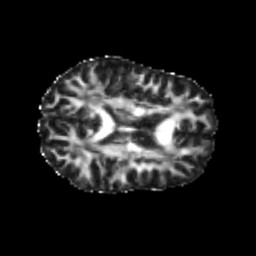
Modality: FA
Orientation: axial
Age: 22
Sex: female
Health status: healthy
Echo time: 0.074 s